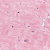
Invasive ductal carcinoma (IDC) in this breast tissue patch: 0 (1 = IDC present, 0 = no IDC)